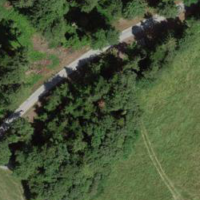
EUNIS habitat code: 44
Species observed at this site:
Lysimachia nemorum